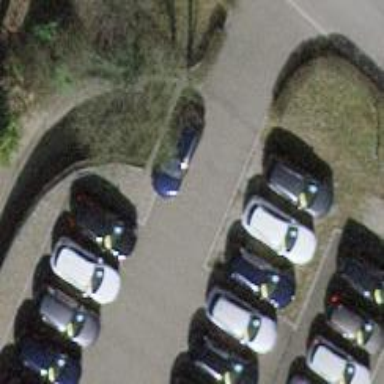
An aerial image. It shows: Parking entrance.